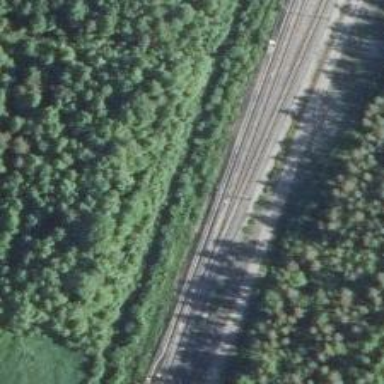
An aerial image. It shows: Siding railway line with electrified contact line for the trains.